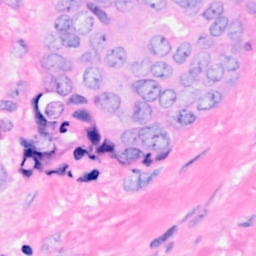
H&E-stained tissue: Breast